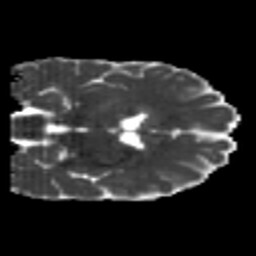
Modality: MD
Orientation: coronal
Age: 23
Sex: male
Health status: healthy
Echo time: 0.074 s